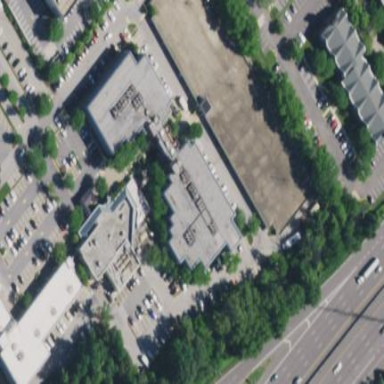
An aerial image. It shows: Multi-storey parking building.